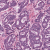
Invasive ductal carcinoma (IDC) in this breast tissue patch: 1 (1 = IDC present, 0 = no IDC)